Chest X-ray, PA view. Patient: 59 years old, sex M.
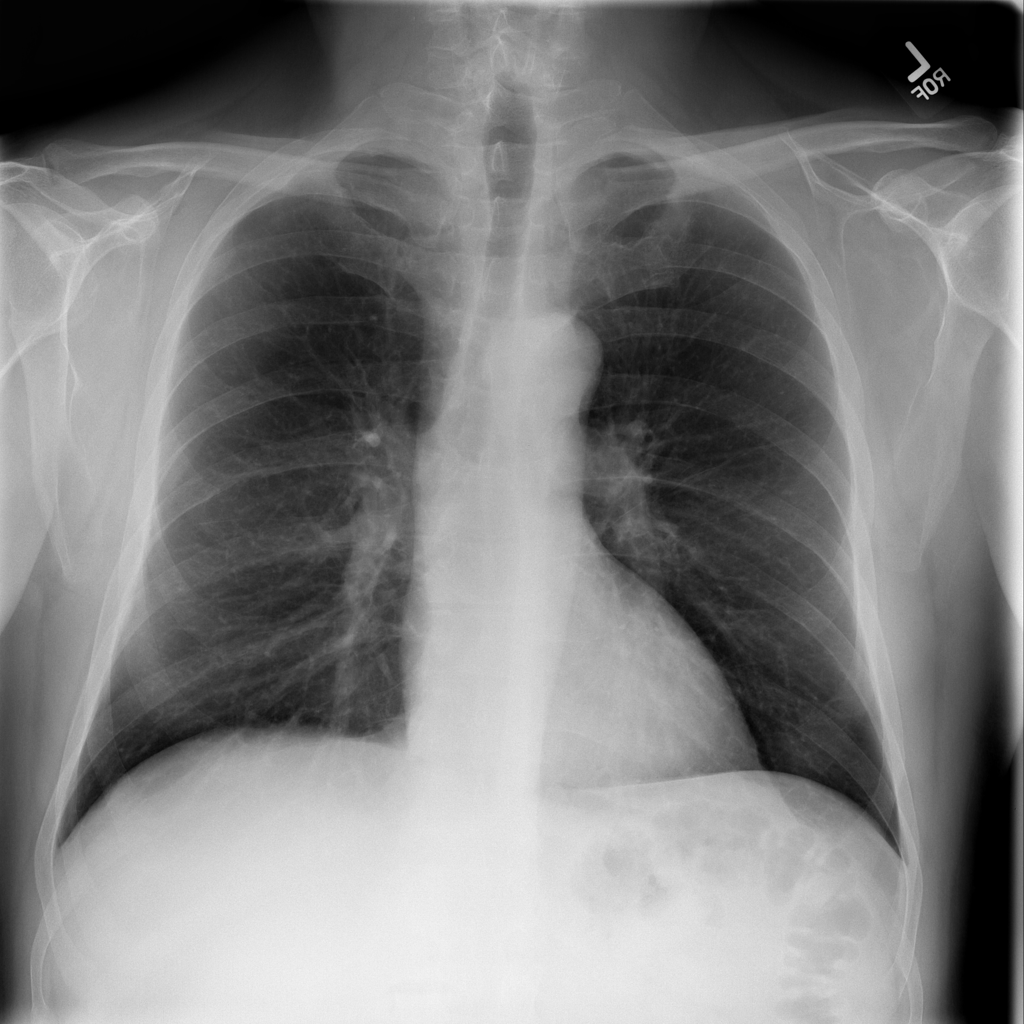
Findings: No Finding